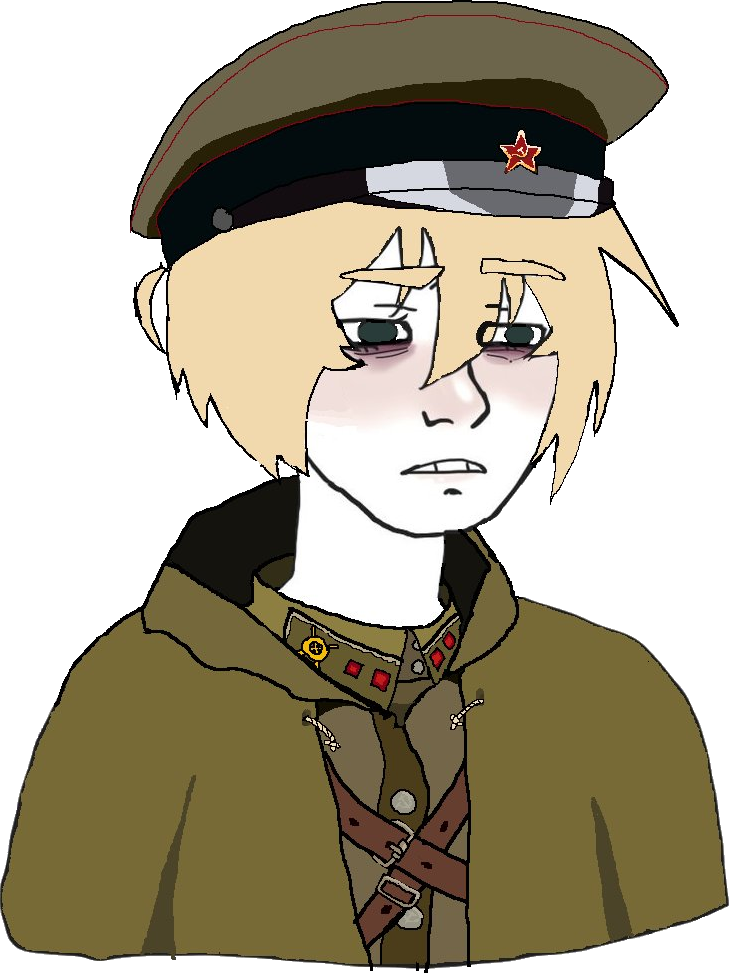
Label: 5_Twinkjak